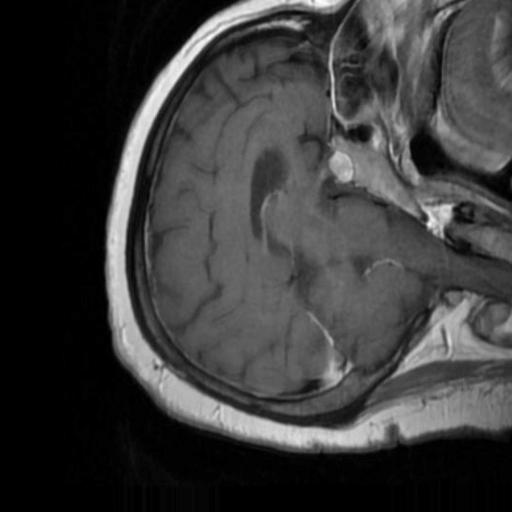
Label: brain_tumor